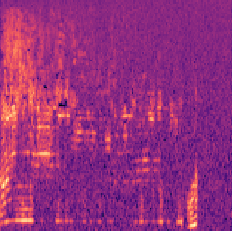
Sound class: Chainsaw